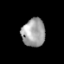
Tissue: lung
Cell type: Epithelial cells
Senescence score: 0.1948
Nuclear area (px): 646
Mean DAPI intensity: 160.641